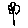
Label: flower